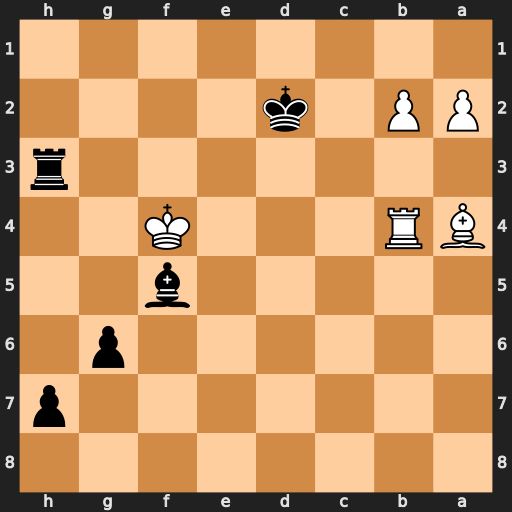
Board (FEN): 8/7p/6p1/5b2/BR3K2/7r/PP1k4/8
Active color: b
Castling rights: -
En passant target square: -
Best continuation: Rh4+ Kg5 Rxb4